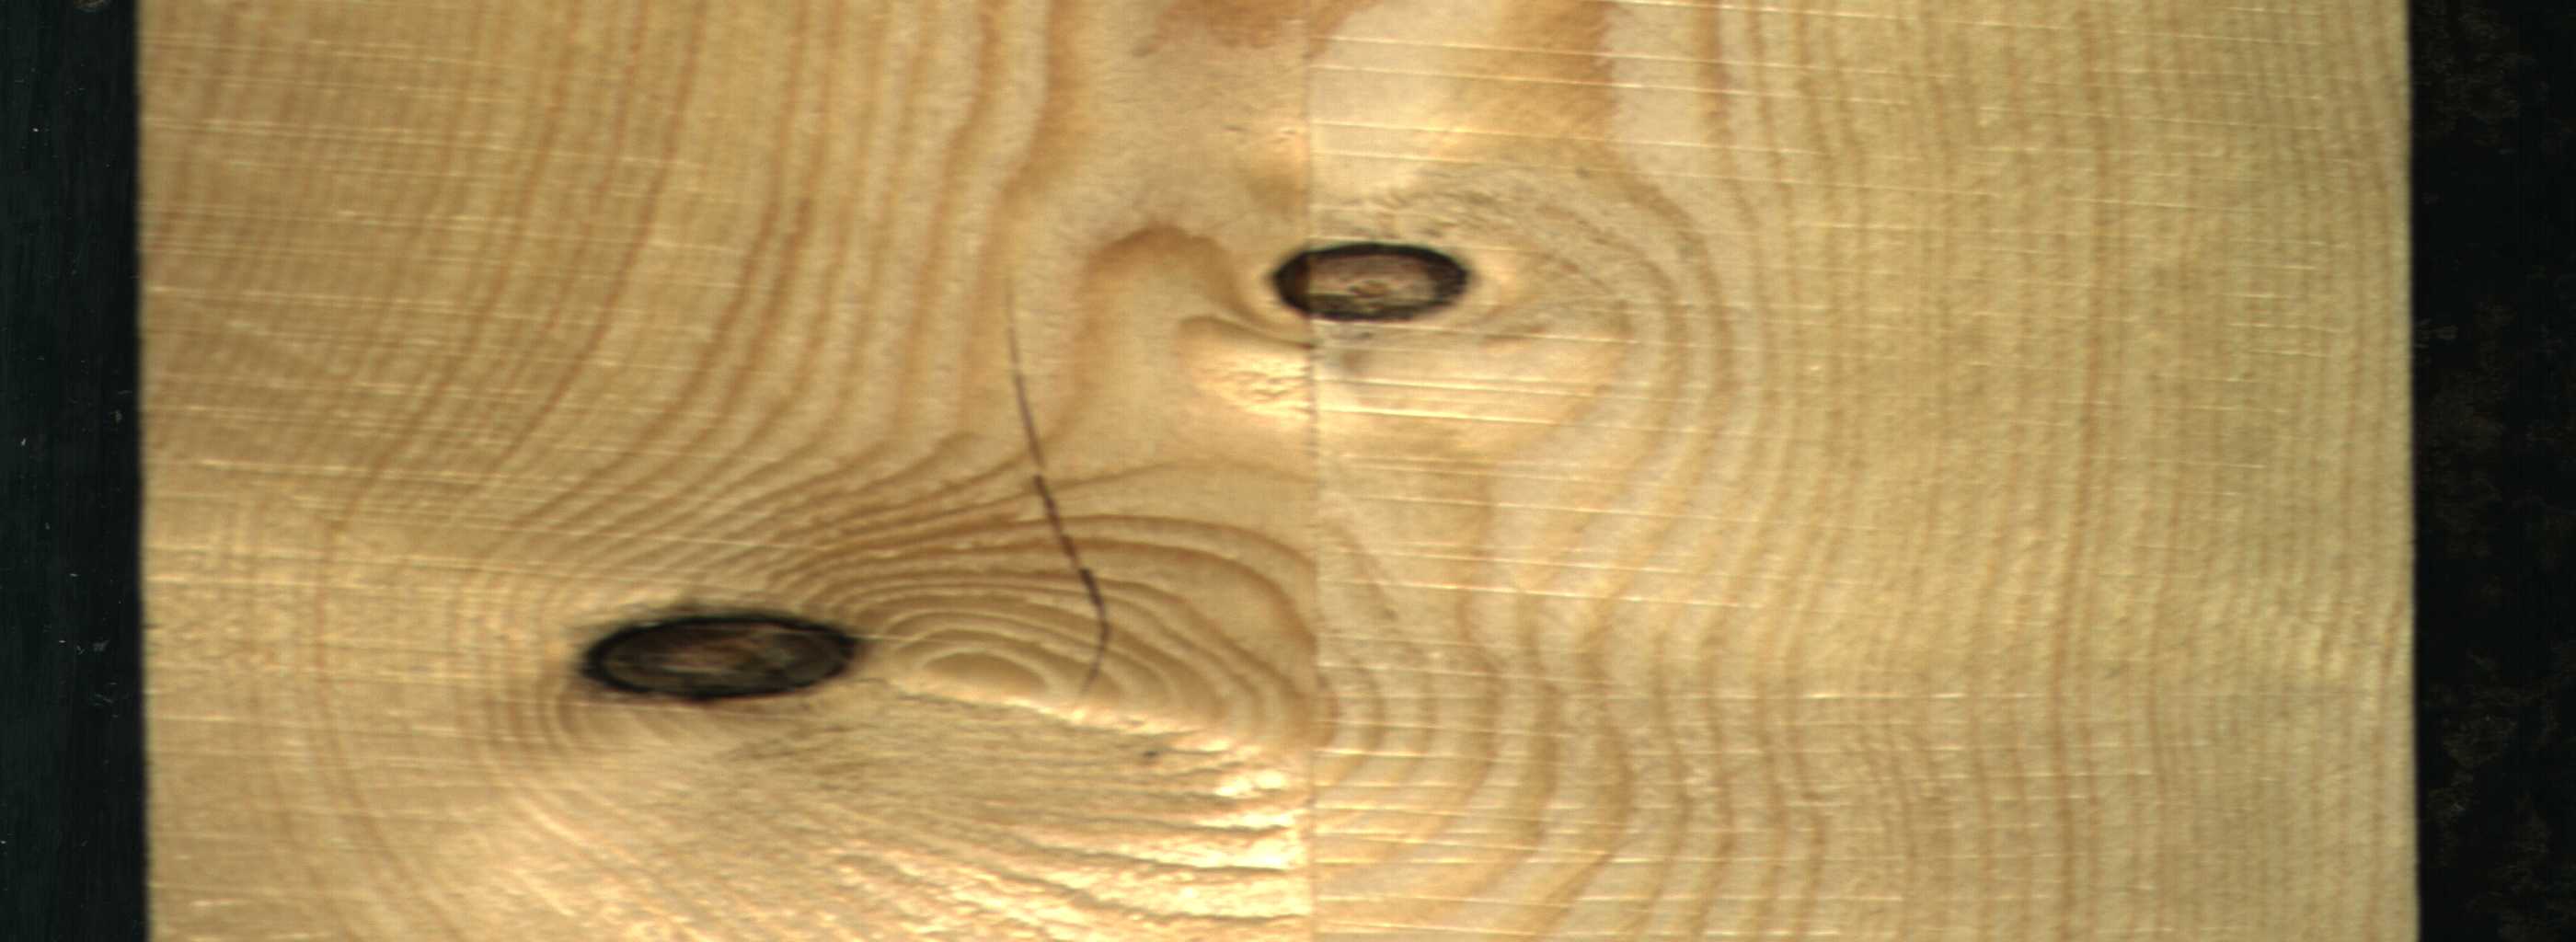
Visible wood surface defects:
Crack
Dead_Knot
Dead_Knot